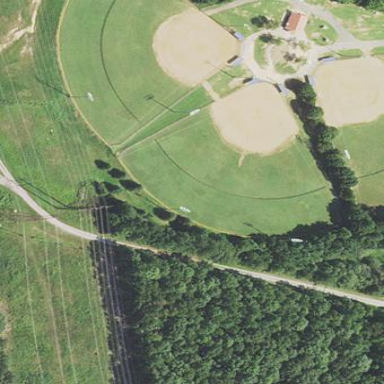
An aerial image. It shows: Baseball pitch for leisure land activities.